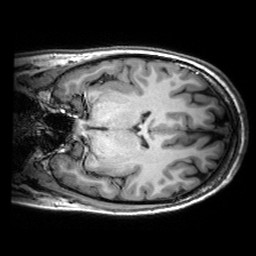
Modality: T1w
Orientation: coronal
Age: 24
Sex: female
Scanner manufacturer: siemens
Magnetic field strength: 3 T
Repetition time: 2.53 s
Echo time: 0.00299 s